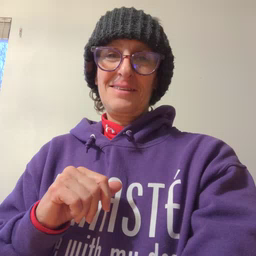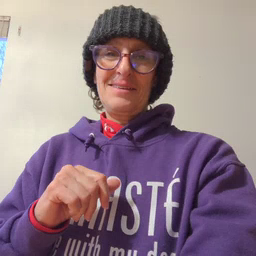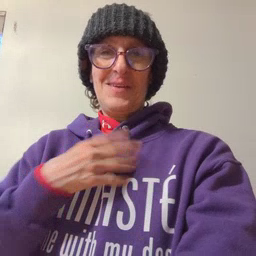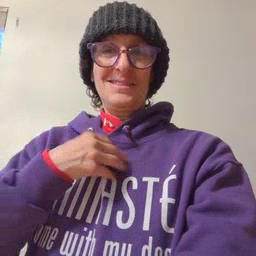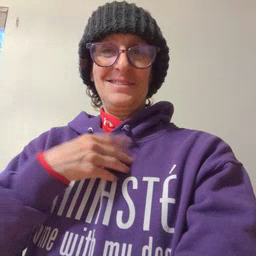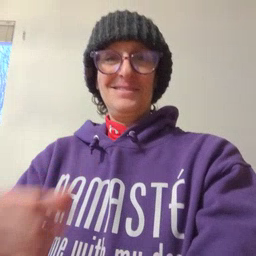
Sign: white